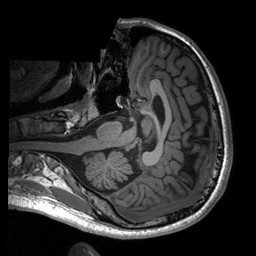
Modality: T1w
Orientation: axial
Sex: male
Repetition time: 1.95 s
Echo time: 0.026 s